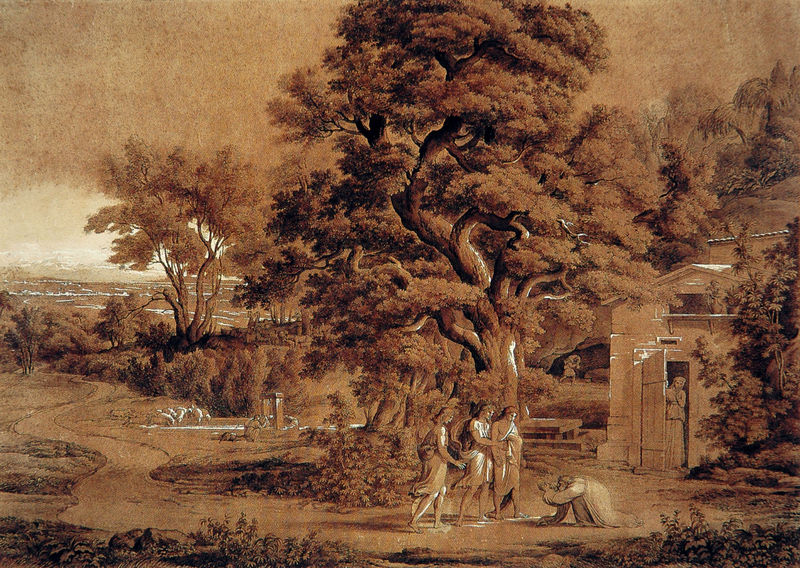
Titel: Landschaft mit Abraham und den drei Engeln
Künstler: Joseph Anton Koch
Institution: (Privatbesitz)
Schlagwörter: baum, berg, blätter, gruppe, himmel, laub, mann, meer, wasser, weiß, wolken, bäume, frauen, landschaft, menschen, ocker, sitzen, ufer, äste, abend, braun, damen, fenster, frau, hell, kleid, kreide, licht, lichter, männer, nacht, schwarz, strasse, szene, tisch, tür, zeichnung, dach, gebäude, gras, haus, weg, malerei, alt, bart, hemd, jung, trinken, stehen, stein, steine, öl, bach, baumstamm, felder, horizont, hügel, natur, stamm, busch, büsche, gebüsch, hütte, pfad, sonne, wiesen, gewand, drei, gewänder, blatt, pflanzen, höhle, wald, brunnen, schuppen, engel, garten, küste, sommer, wellen, kauern, düster, knaben, berge, gebirge, dorf, giebel, mauer, grafik, sonnenuntergang, tag, barun, türe, besucher, sepia, weisshöhung, fluß, treppe, stufen, knie, lichtreflexe, antike, greis, buch, erdfarben, radierung, stich, knien, mythologie, altar, schein, jüngling, geäst, laubwerk, wanderer, flehen, empfang, hmmel, grad, menschengruppe, verbeugen, erniedrigung, bettler, eiche, ankunft, begrüßung, sitzender, bitte, rötel, brunne, bitten, drei frauen, proskynese, geschlungen, betteln, fraune, sarah, holztür, willkommen, michelangelo, hecken, parklandschaft, gehöht, kreidezeichnung, abraham, niederknien, menschengruppen, vergebung, wsser, sitzender mann, aufmalungen, begrüßen, gebäum, meerh, verzweifelter, haustuer, hervor, hauis, baqum